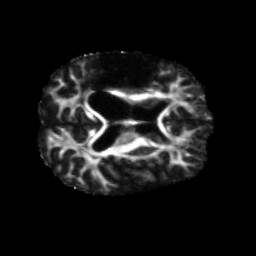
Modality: FA
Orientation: axial
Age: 55
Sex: male
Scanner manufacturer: siemens
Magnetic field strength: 3 T
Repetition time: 5.47 s
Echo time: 0.0854 s